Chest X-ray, AP view. Patient: 34 years old, sex M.
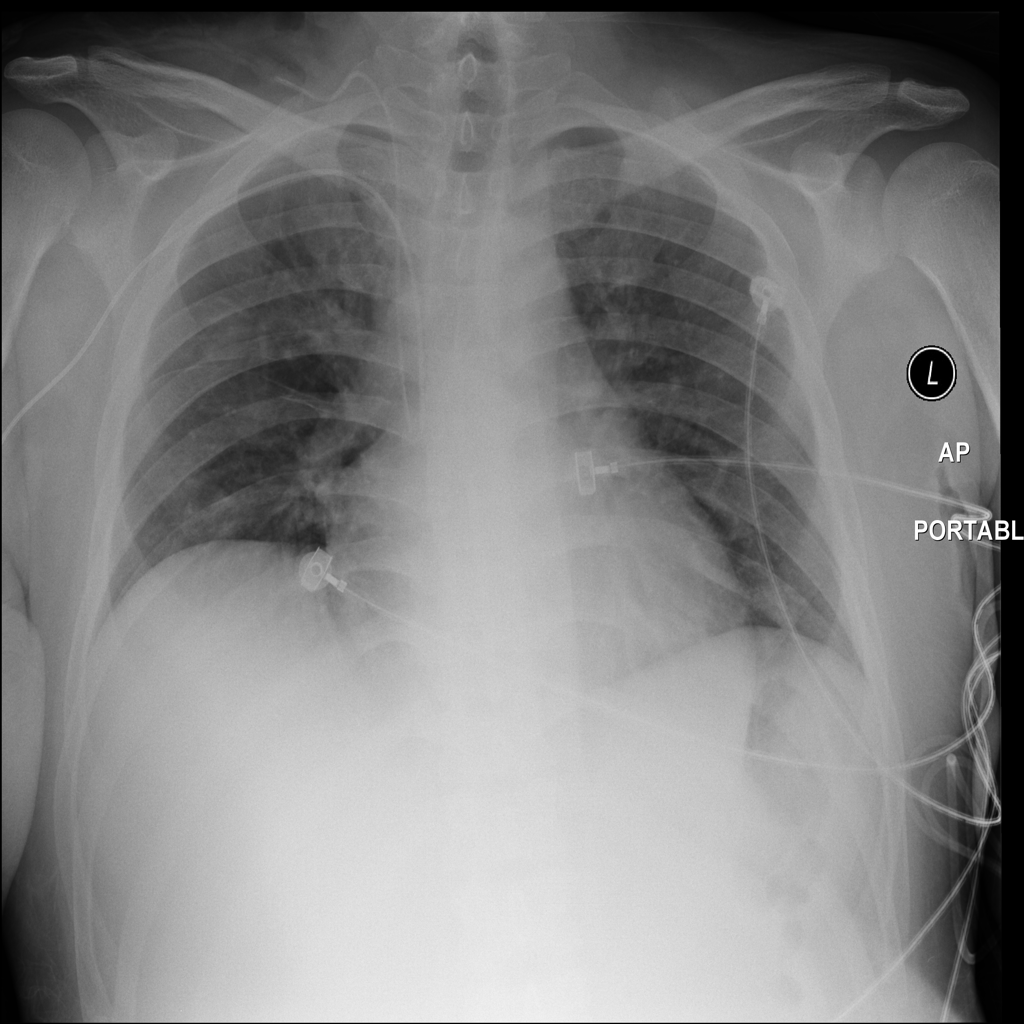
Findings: Infiltration